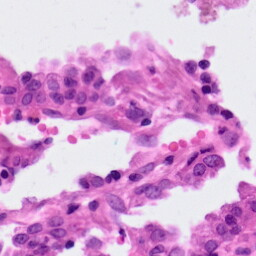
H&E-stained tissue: Lung